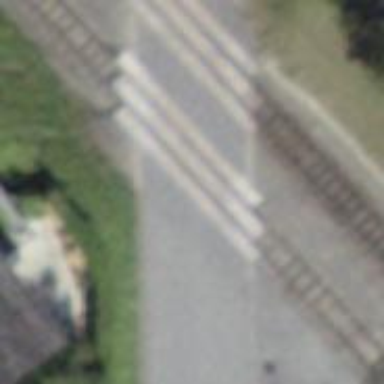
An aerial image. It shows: Level crossing along the railway.